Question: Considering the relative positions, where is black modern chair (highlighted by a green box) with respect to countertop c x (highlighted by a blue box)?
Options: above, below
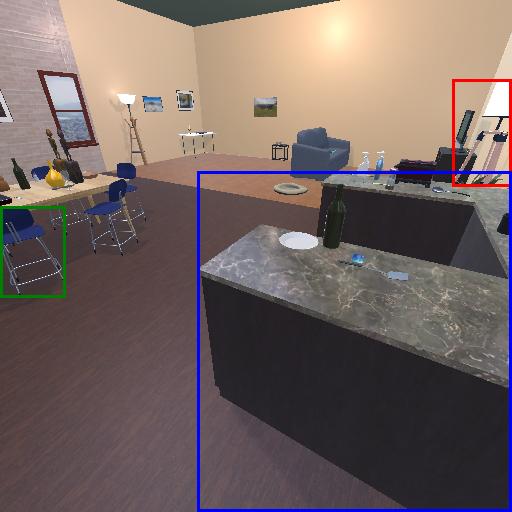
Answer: above